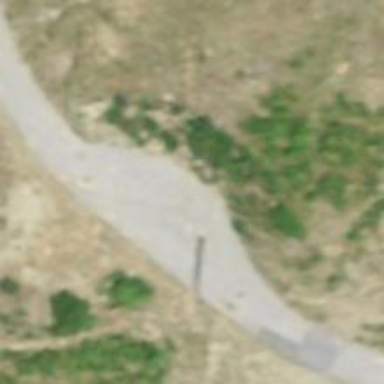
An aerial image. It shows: Passing place on the road.